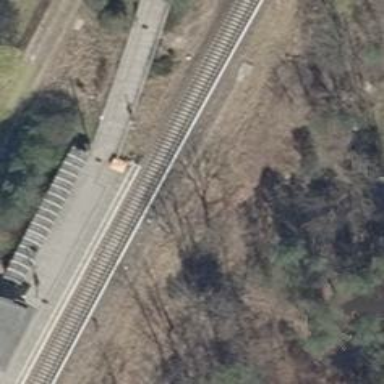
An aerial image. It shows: Close-up of railway platform edge.